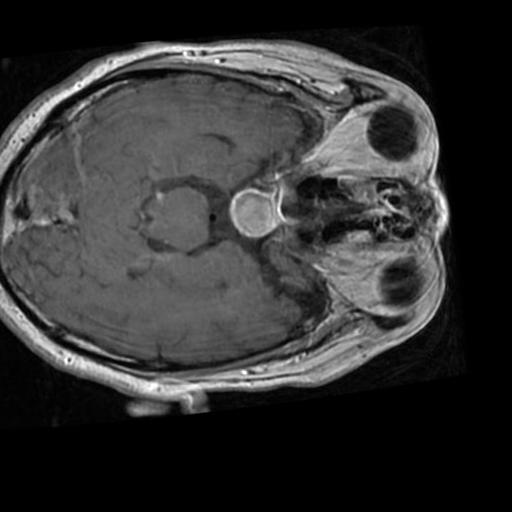
Label: brain_tumor